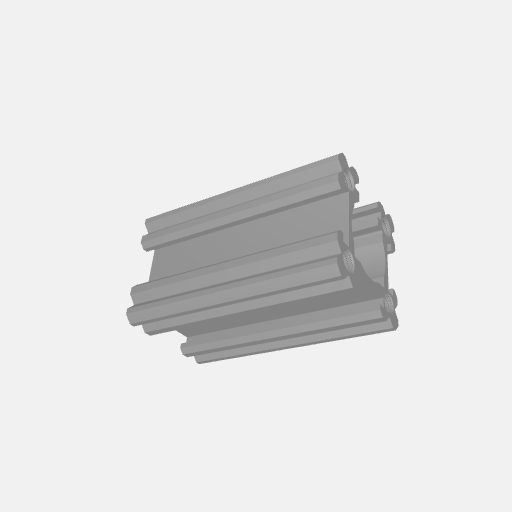
Part: OpenGoRAIL43